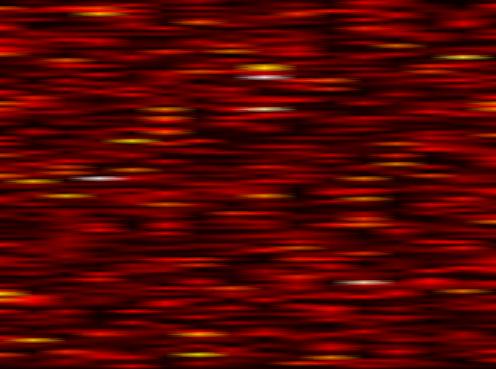
Label: OFDM